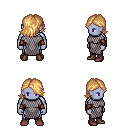
a pixel art fantasy rpg character, male body template, dark elf, purple skin, chain mail, magenta pants, light blonde swoop hairstyle, leather bracers, maroon shoes, four views (front, back, left, right), 2x2 character sprite sheet, small pixel art, hard edges, no anti-aliasing